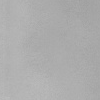
Atmospheric dust classification: dusty